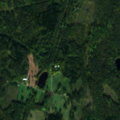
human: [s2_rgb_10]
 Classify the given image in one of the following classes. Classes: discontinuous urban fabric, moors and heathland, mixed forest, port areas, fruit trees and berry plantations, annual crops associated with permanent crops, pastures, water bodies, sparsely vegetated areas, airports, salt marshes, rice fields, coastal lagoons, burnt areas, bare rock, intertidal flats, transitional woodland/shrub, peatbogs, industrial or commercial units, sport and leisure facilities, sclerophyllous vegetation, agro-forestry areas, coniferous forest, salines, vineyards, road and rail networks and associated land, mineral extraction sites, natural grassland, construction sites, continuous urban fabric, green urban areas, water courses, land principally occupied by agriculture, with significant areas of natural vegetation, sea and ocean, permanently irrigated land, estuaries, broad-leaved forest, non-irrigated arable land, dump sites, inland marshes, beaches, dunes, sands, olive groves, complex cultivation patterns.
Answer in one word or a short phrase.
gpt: land principally occupied by agriculture, with significant areas of natural vegetation, mixed forest